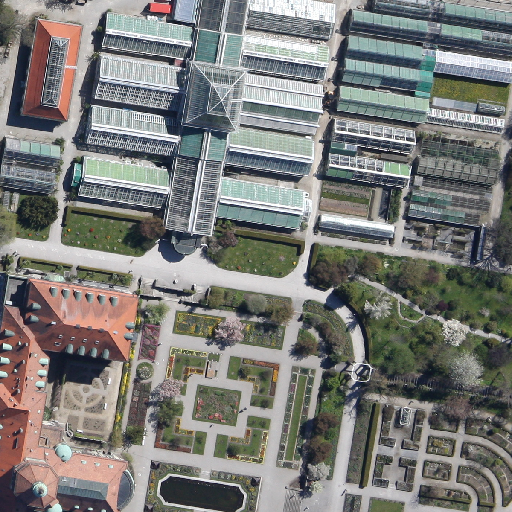
Referring expression: building along the road